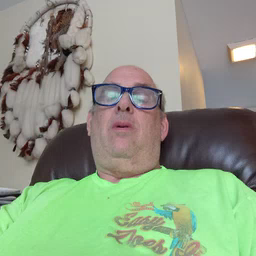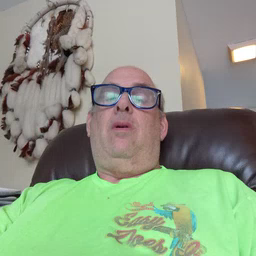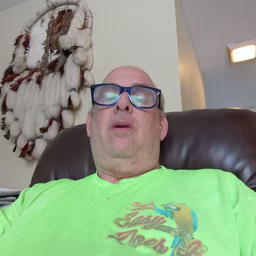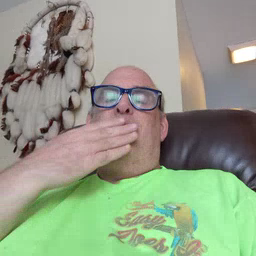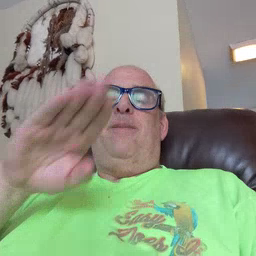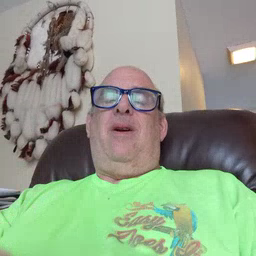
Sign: bad